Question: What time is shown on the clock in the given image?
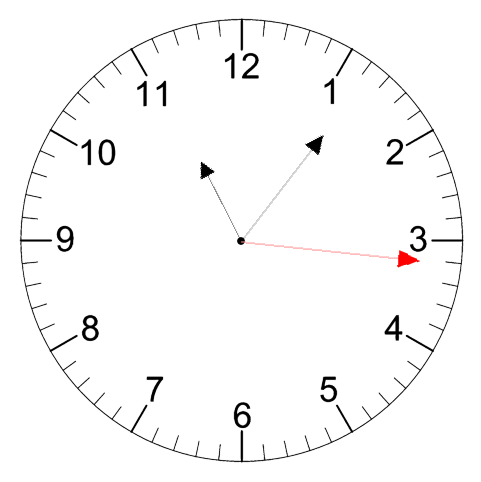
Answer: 11:06:16